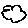
Label: cloud